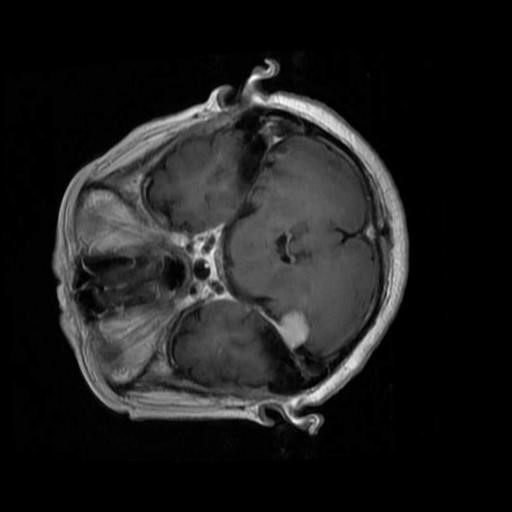
Label: brain_menin